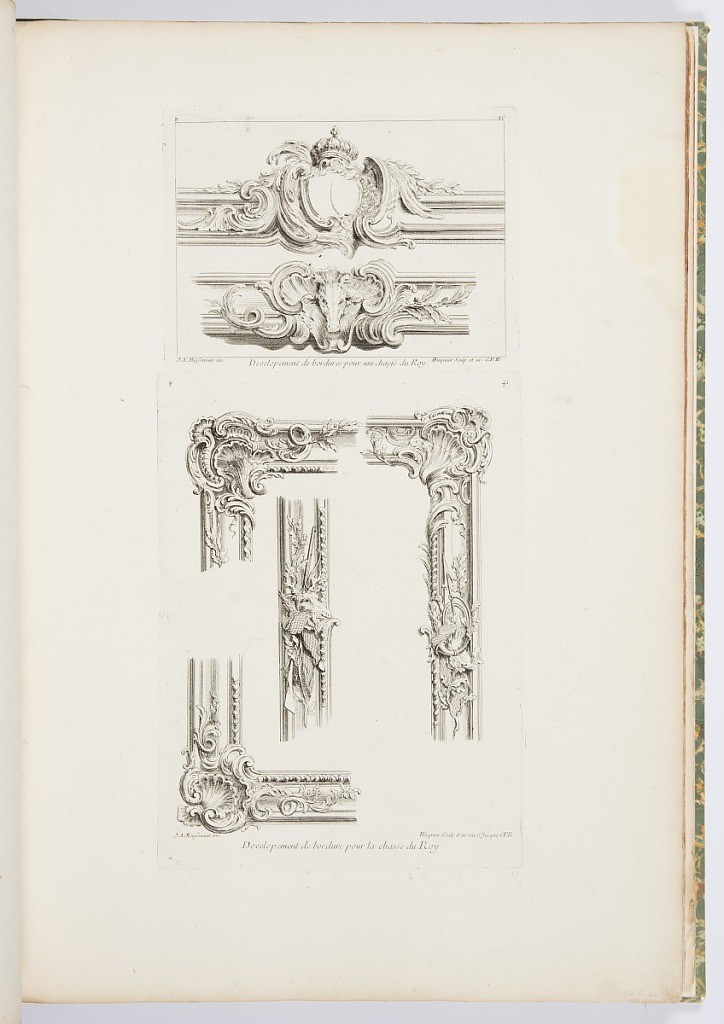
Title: Developement de bordures pour une chasse du Roy., Deux détails..., 6th Plate [Two details for the frame of a Hunting picture for the King], pl. 40 in Oeuvre de Juste-Aurele Meissonnier
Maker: Juste-Aurèle Meissonnier, French, b. Italy, 1695–1750
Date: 1748
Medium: Etching on off-white laid paper
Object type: Print
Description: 1921-6-212-14-a: Upper border with center escutcheon decorated with...;     1921-6-212-14-b: Four separate elevations of frame:  upper and lowe...